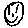
Label: smiley face